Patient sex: M
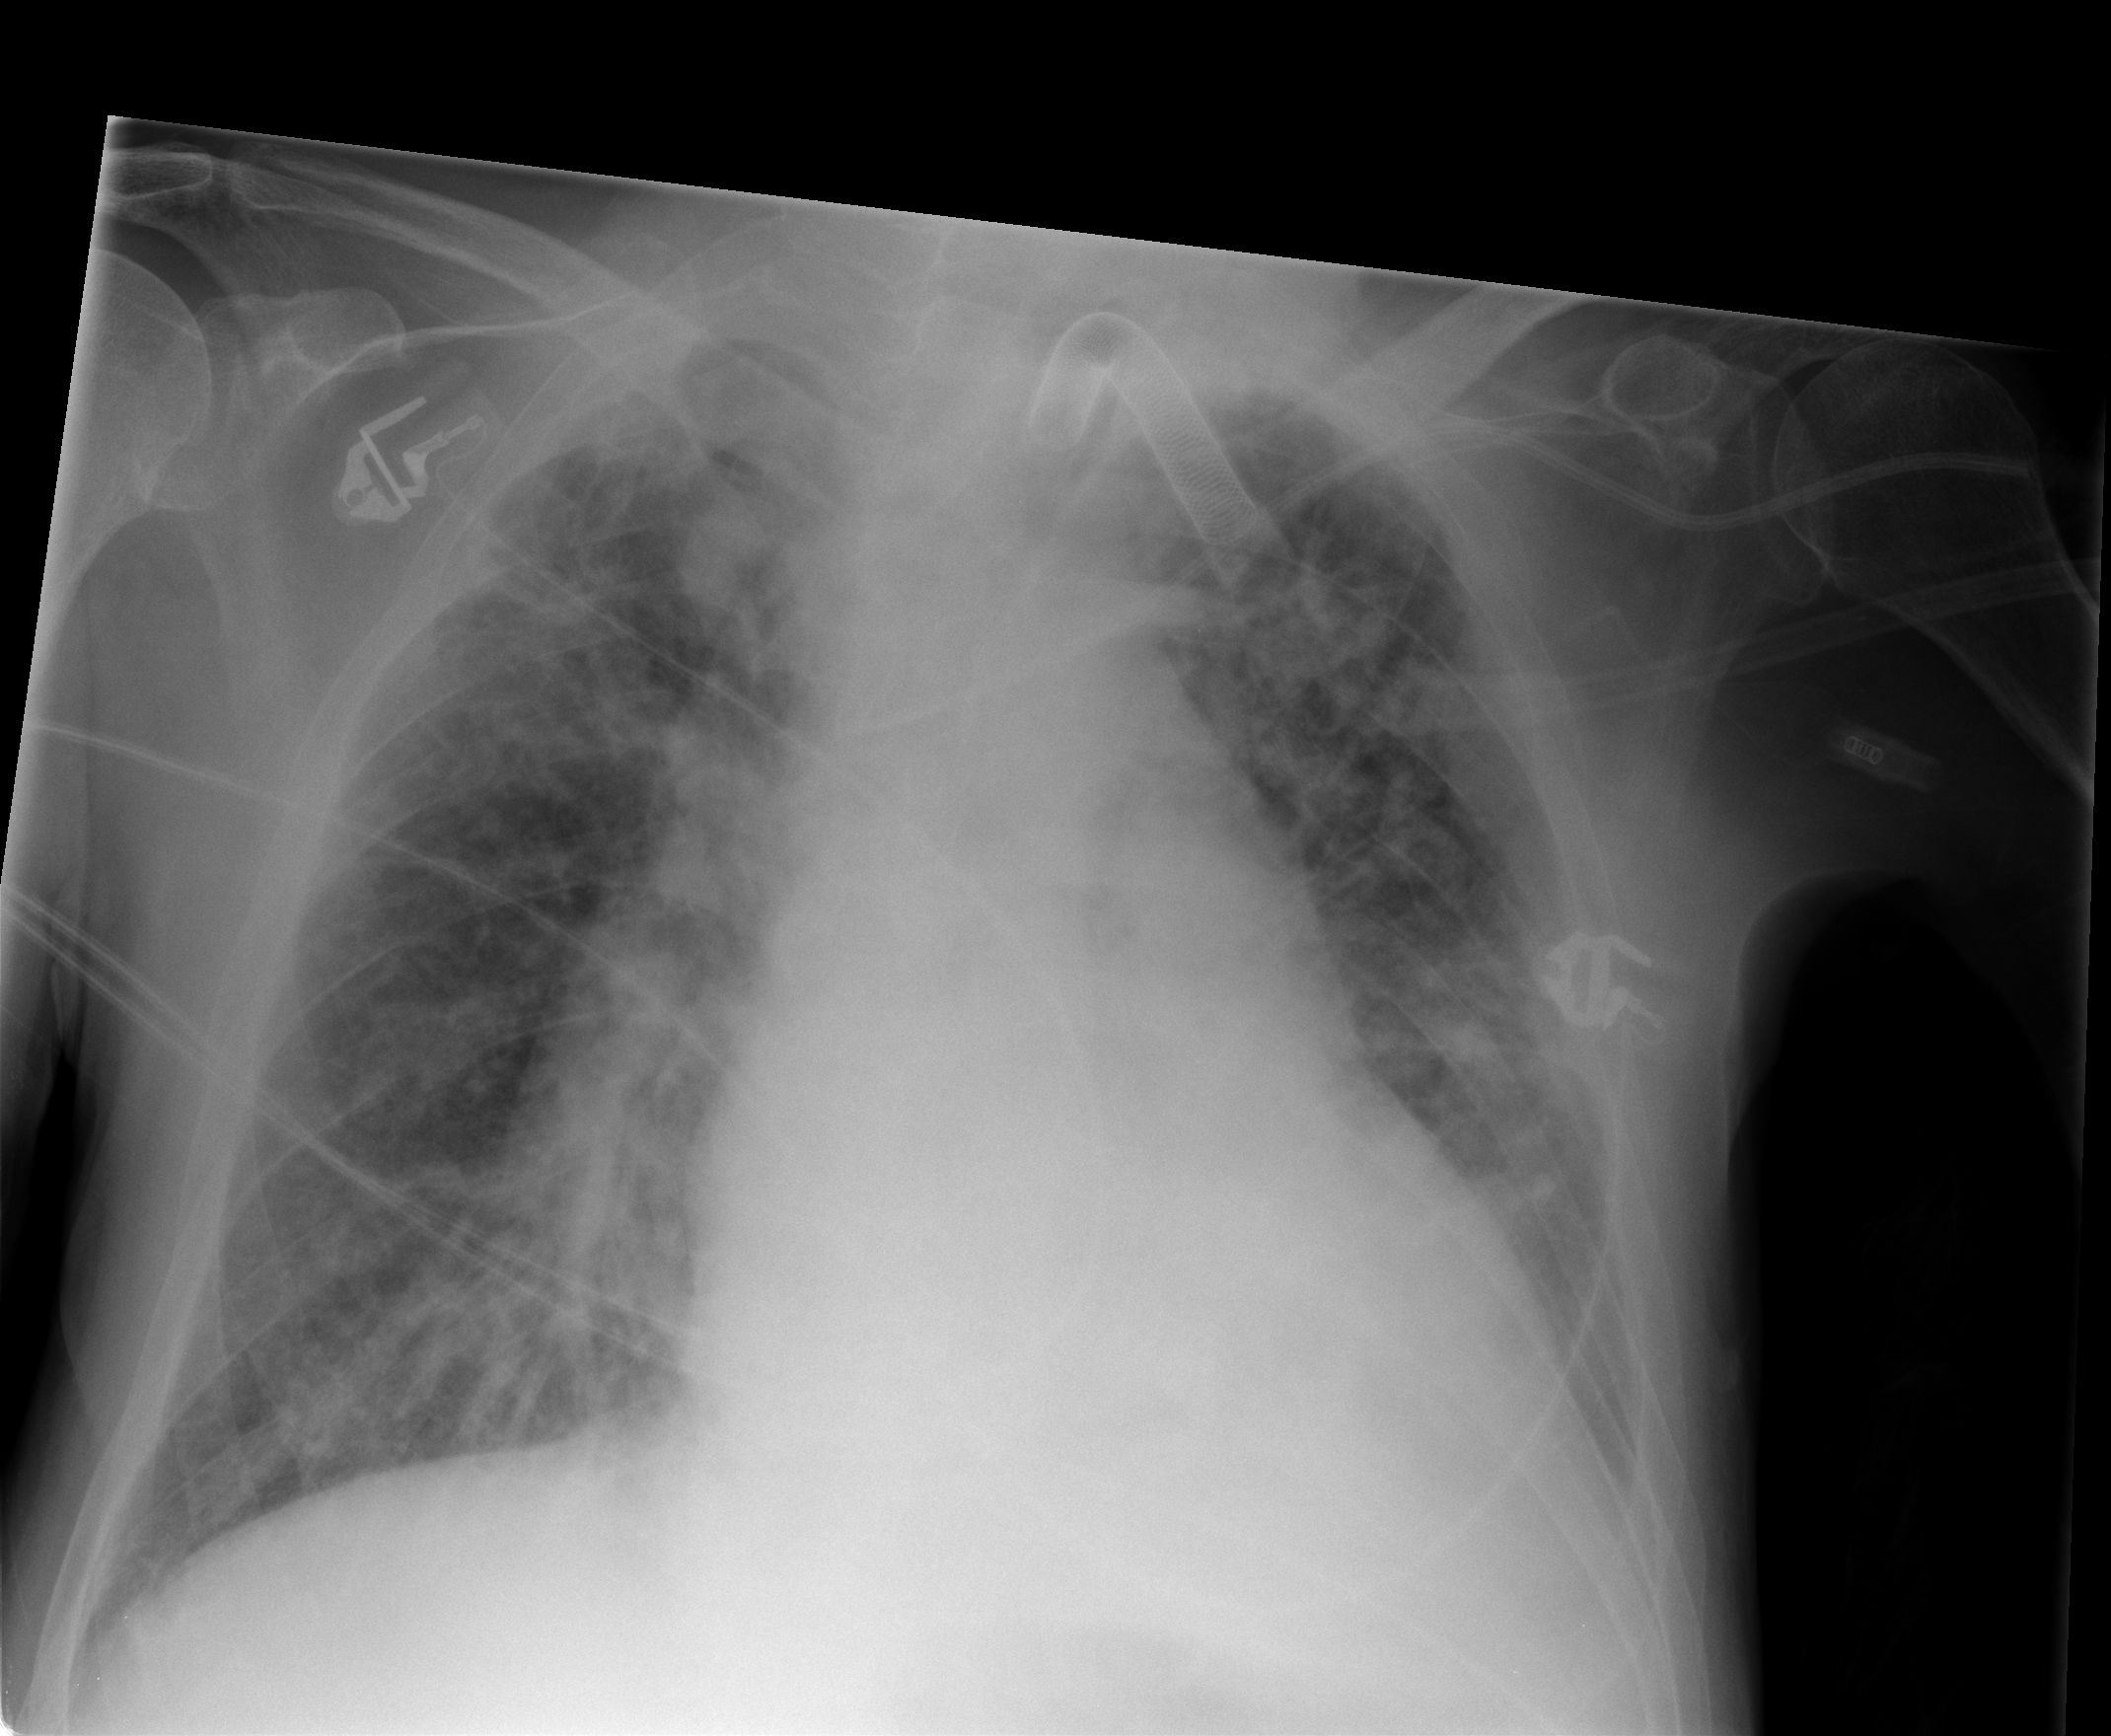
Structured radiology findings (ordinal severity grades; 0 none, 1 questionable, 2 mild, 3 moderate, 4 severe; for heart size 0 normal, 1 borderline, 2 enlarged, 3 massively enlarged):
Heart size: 2
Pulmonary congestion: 2
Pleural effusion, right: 0
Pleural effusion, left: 1
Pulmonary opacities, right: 3
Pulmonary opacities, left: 2
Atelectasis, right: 2
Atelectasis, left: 2